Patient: sex M, age 48
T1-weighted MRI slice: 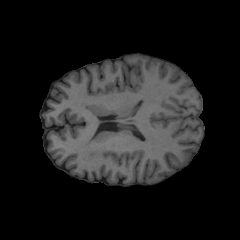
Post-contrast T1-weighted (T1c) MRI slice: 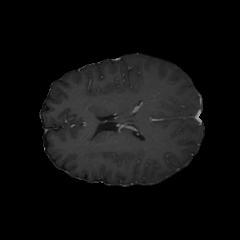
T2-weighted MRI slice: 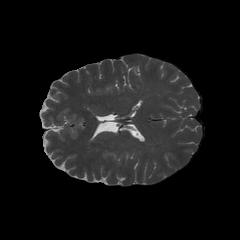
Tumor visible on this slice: no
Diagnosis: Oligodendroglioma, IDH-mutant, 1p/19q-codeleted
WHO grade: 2